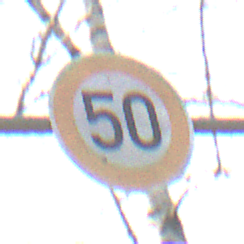
Verkehrszeichen: Geschwindigkeit50
Umgebung: Outdoor, Nature
Tageszeit: MorningAfternoon
Wetter: Clear
Licht: Natural
Jahreszeit: Winter
Kontrast: HighContrast